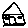
Label: house